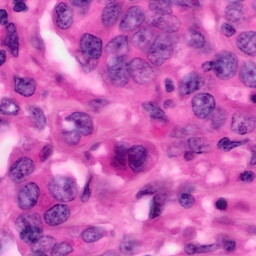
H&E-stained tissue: Pancreatic